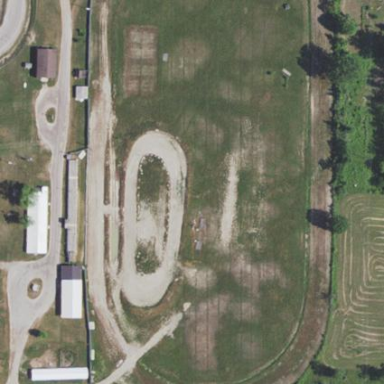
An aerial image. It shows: Raceway road.